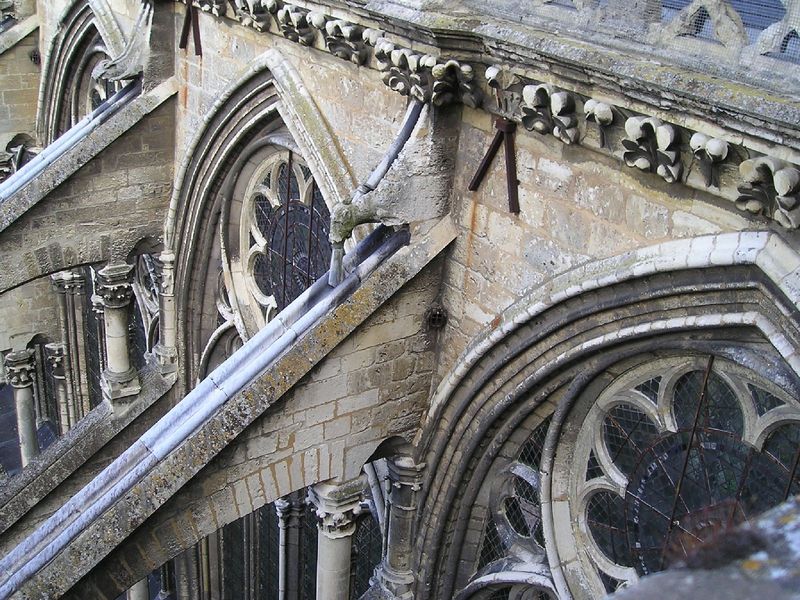
Titel: Kathedrale Notre-Dame von Amiens
Standort: Amiens (EU - F)
Schlagwörter: fenster, glas, säule, säulen, gebäude, ornament, architektur, stein, steine, kirche, gotik, rund, relief, bogen, italien, mauer, rundbogen, detail, ornamente, bögen, dom, regenrinne, kathedrale, verziert, sandstein, rosette, spitzbogen, spitzbögen, schräge, gothik, streben, gothisch, wasserspeier, rosetten, rinne, dachrinne, maßwerk, notre dame, bogenfenster, strebepfeiler, köln, haustein, milano, mailand, milan, e, mauerklammern, steinblumen